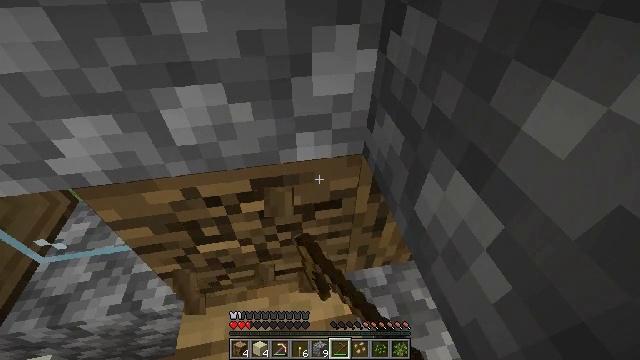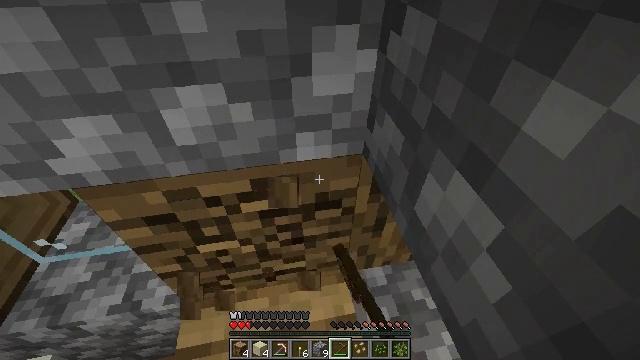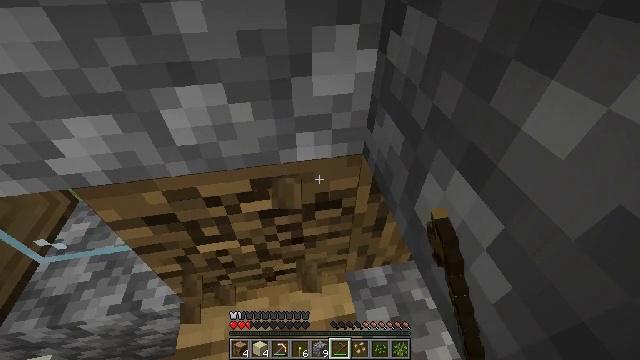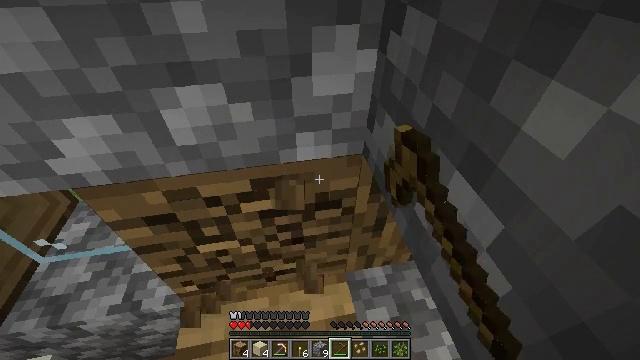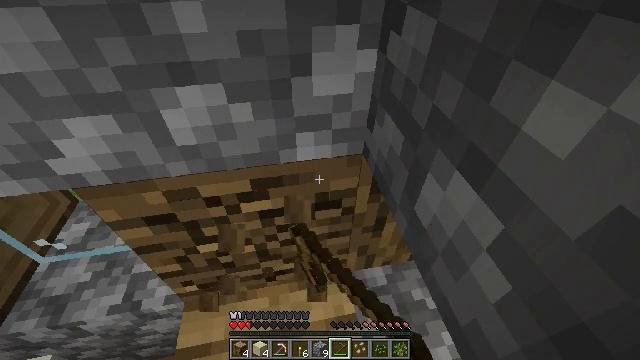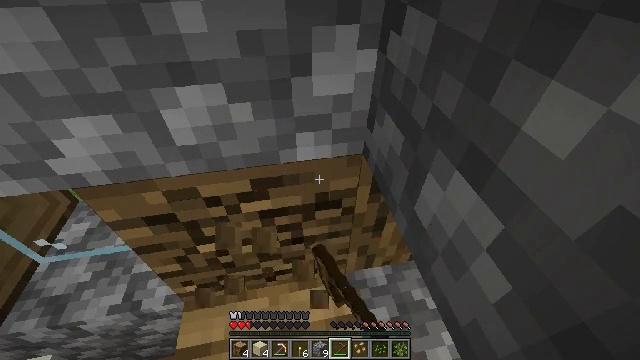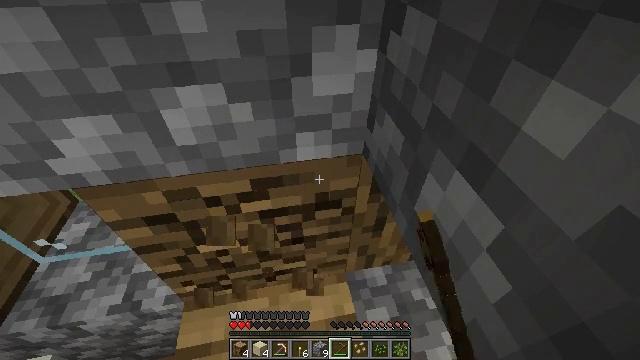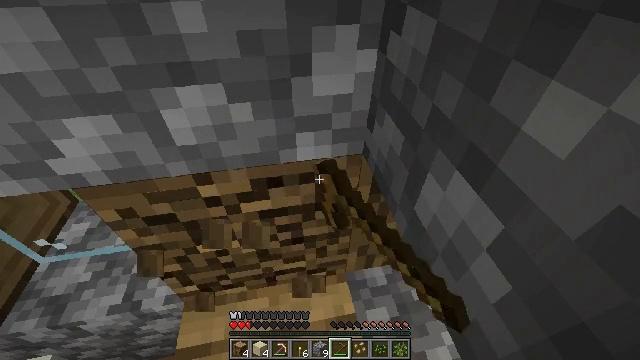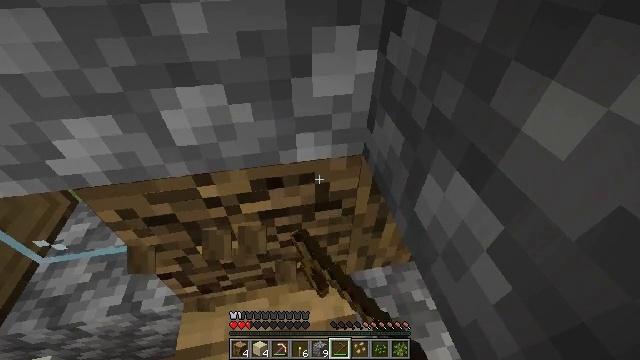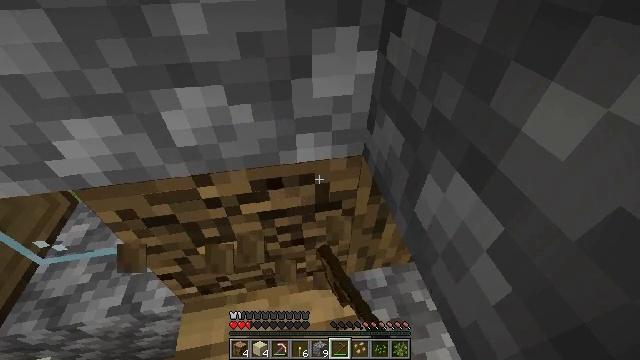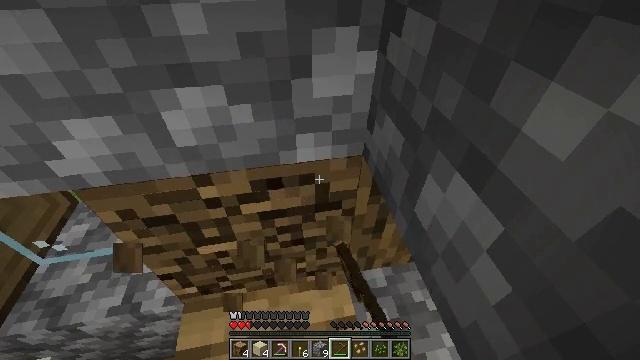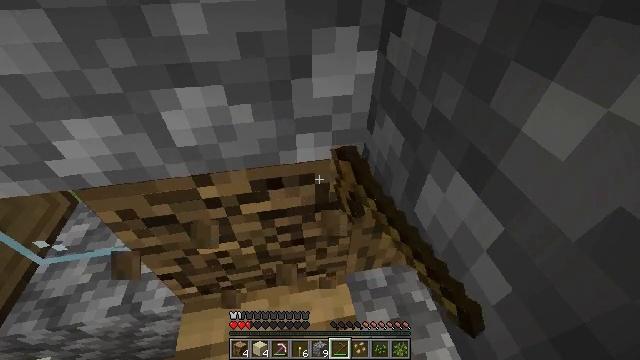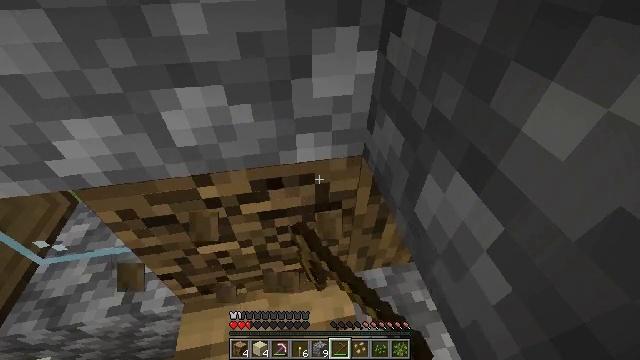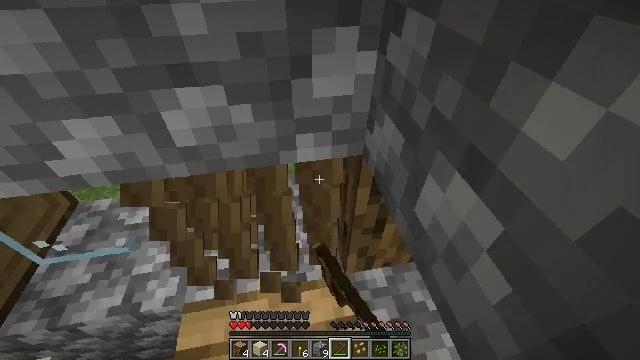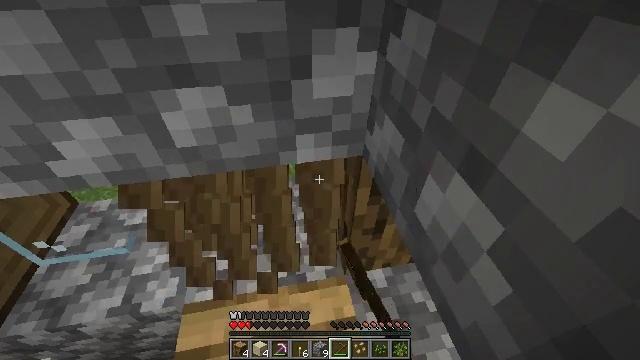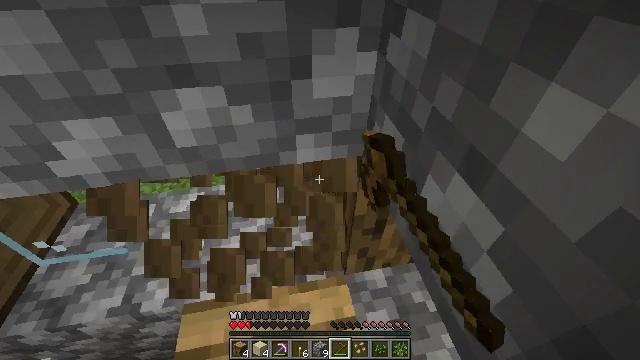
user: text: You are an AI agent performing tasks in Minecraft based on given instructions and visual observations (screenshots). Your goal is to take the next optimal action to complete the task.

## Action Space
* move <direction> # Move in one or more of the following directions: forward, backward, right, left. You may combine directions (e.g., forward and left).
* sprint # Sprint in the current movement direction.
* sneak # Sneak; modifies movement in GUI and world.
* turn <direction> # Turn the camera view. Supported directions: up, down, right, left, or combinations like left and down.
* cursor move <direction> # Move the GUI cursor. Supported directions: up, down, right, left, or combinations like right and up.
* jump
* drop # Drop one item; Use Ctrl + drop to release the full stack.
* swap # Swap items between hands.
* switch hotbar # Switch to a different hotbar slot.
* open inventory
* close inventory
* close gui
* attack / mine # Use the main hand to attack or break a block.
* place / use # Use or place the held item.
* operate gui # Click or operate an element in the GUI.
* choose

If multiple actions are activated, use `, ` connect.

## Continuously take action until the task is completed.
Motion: motion action
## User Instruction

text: Cut down the tree and harvest oak logs.
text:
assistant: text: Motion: attack / mine
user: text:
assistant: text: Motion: attack / mine
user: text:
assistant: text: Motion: attack / mine
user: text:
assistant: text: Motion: attack / mine
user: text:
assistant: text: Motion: attack / mine
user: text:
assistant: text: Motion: attack / mine
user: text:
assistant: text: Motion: attack / mine
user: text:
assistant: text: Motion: attack / mine
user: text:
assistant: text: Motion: attack / mine
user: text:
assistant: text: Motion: attack / mine
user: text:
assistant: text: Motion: attack / mine
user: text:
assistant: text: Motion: attack / mine
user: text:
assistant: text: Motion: attack / mine
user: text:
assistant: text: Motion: attack / mine
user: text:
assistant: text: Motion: attack / mine
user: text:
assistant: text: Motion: attack / mine
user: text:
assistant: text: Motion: attack / mine
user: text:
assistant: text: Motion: attack / mine
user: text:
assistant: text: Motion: attack / mine
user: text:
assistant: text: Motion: move forward, turn up, attack / mine
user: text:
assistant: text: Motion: move forward, turn up, attack / mine
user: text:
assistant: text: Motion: move forward, turn up, attack / mine
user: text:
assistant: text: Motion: turn up, attack / mine
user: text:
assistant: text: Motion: turn up, attack / mine
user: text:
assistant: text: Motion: turn left and up, attack / mine
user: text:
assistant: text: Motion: attack / mine
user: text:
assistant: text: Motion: turn up, attack / mine
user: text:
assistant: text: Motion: attack / mine
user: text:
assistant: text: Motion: attack / mine
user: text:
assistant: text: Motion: attack / mine